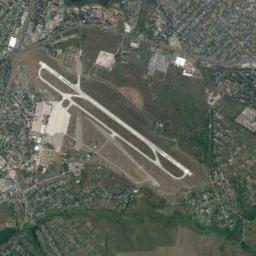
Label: airport